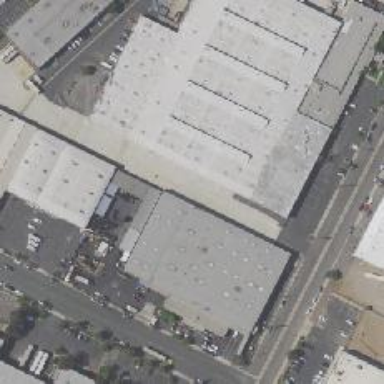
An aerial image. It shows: Warehouse.